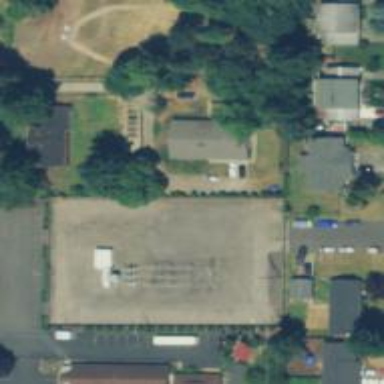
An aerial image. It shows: Power substation.